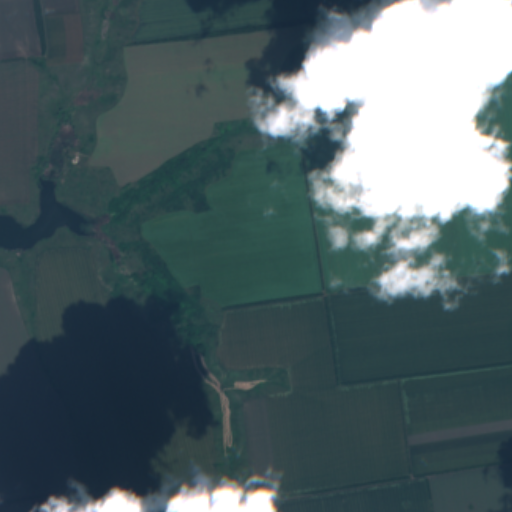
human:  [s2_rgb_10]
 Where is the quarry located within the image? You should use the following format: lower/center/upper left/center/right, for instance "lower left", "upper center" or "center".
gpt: The quarry is located in the upper left of the image.
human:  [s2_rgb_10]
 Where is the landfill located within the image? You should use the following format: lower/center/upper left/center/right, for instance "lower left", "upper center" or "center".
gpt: There is no landfill in the image.